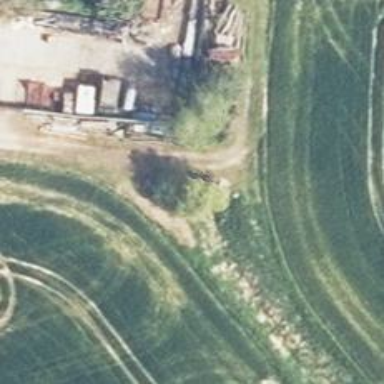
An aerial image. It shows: Hunting stand.